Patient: sex F, age 59
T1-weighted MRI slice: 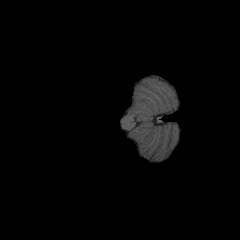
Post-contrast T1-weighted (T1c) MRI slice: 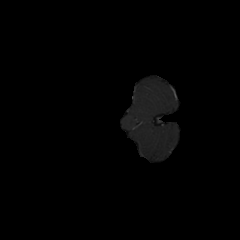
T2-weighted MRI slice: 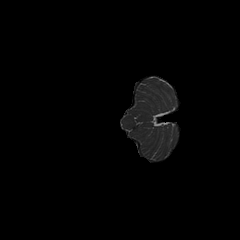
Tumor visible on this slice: no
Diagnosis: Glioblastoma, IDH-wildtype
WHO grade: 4